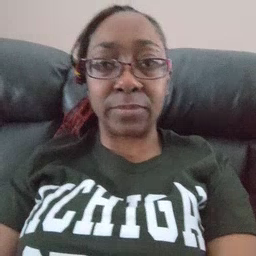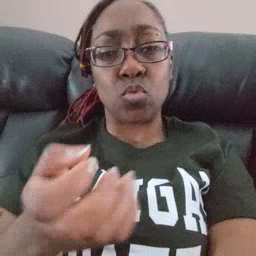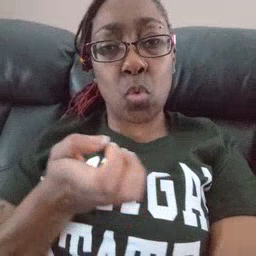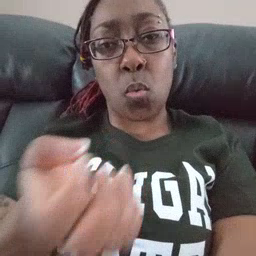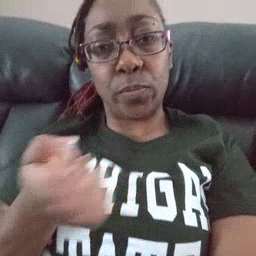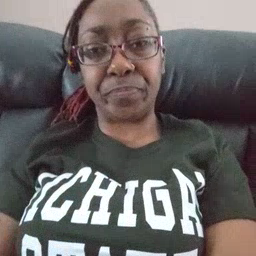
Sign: drawer